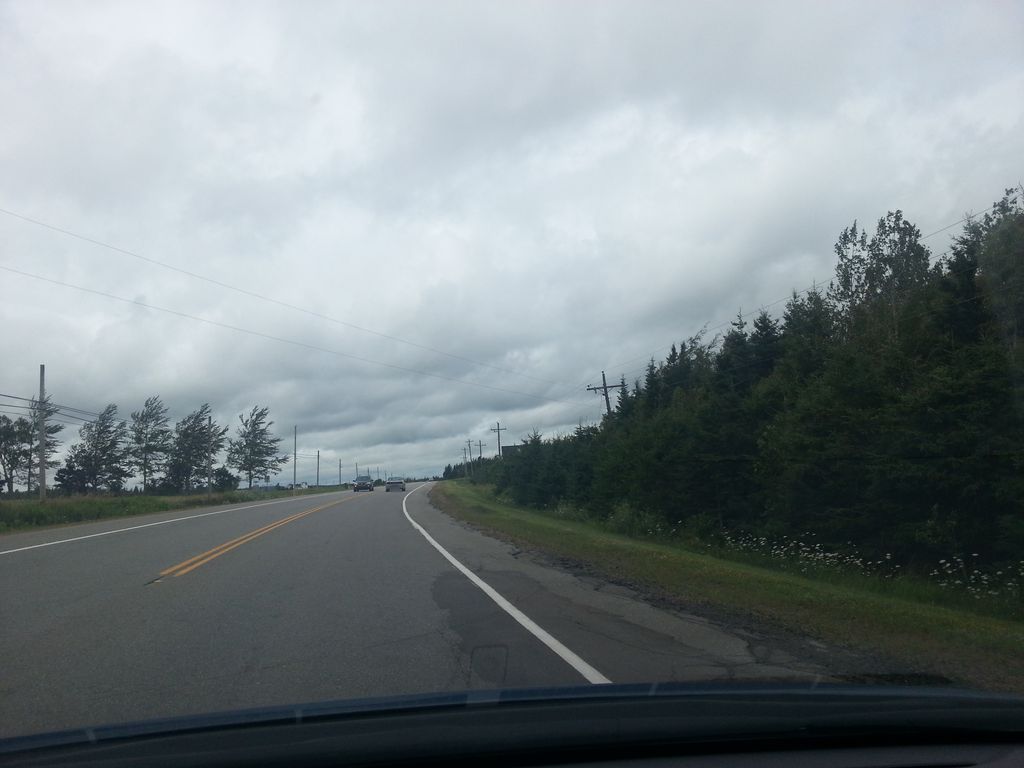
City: charlottetown